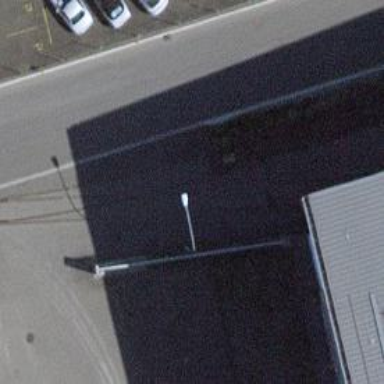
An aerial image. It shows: Railway switch.